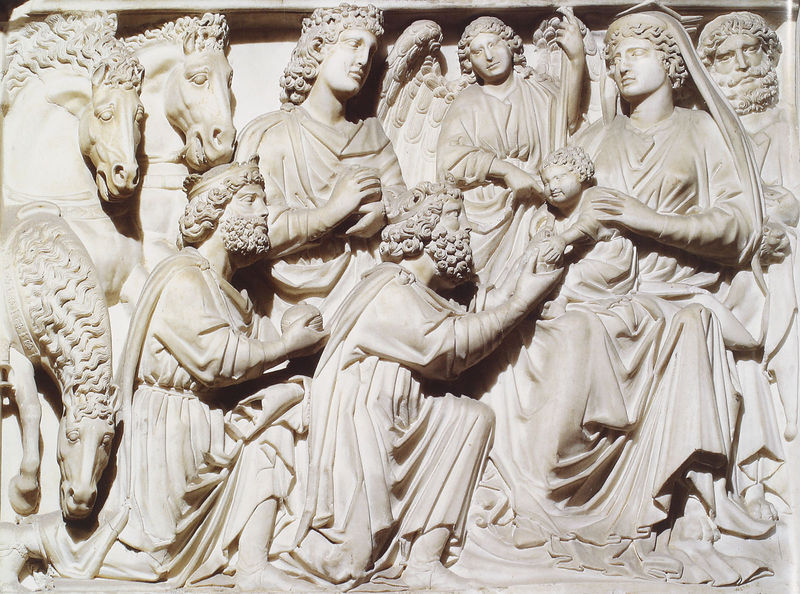
Titel: Kanzel
Künstler: Niccolò Pisano
Standort: Pisa, Baptisterium (EU - I - Toskana)
Schlagwörter: flügel, mann, schatten, weiß, menschen, frau, haar, hell, marmor, nase, profil, schleier, tiere, bart, bärte, falten, stein, kind, krone, locken, renaissance, pferde, engel, mähne, relief, figuren, schoß, plastisch, knien, kugel, geschenk, christus, jesus, nüstern, huldigung, könige, maria, anbetung, gabe, josef, joseph, krippe, weihnachten, kronen, jesuskind, frühe neuzeit, geschenke, gaben, hl. drei könige, dreikönig